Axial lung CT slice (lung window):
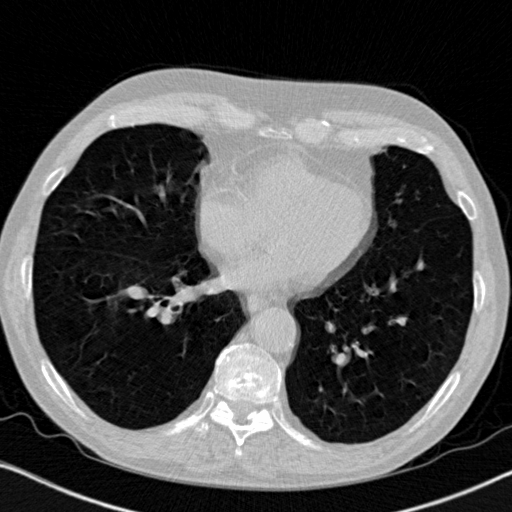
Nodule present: no